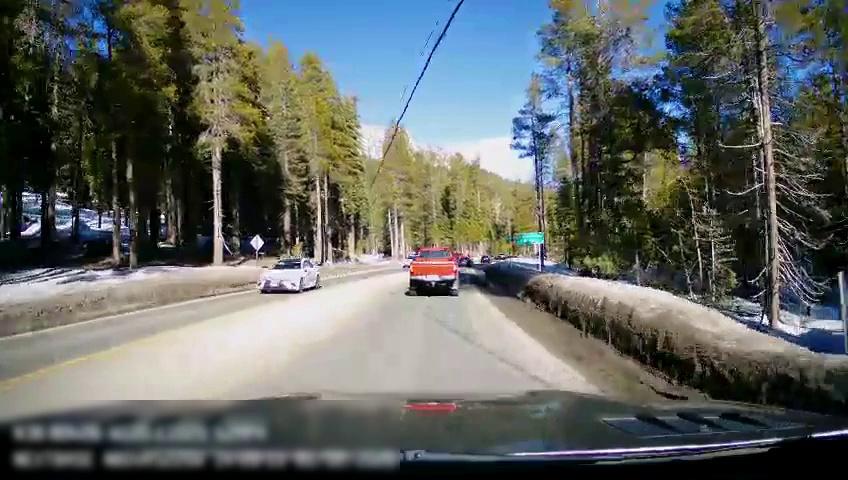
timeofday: Day
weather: Sunny
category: Drivable Space
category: Vehicles | Truck
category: Vehicles | Car
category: Vehicles | Car
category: Vehicles | Car
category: Vehicles | SUV
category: Lanes | Opposite Lane
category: Lanes | Opposite Lane
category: Lanes | Opposite Lane
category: Traffic | Signs